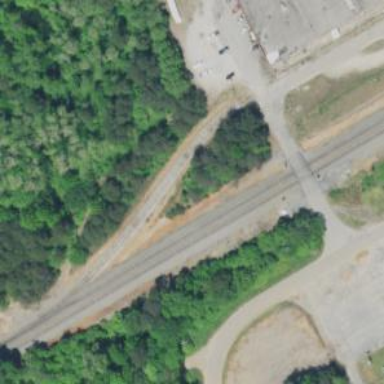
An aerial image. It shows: Rail spur service.